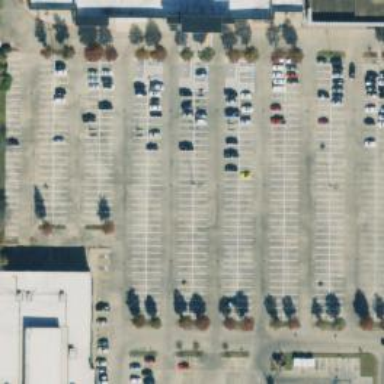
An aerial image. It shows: Parking space is available.